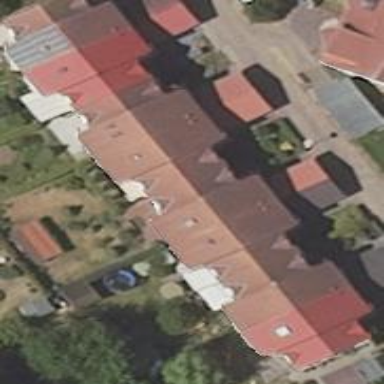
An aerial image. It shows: Terrace building.